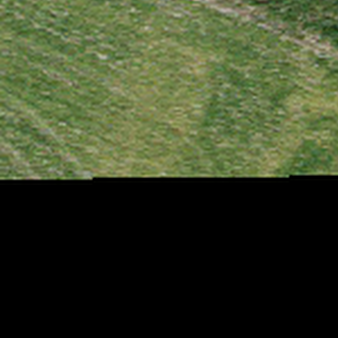
Label: other